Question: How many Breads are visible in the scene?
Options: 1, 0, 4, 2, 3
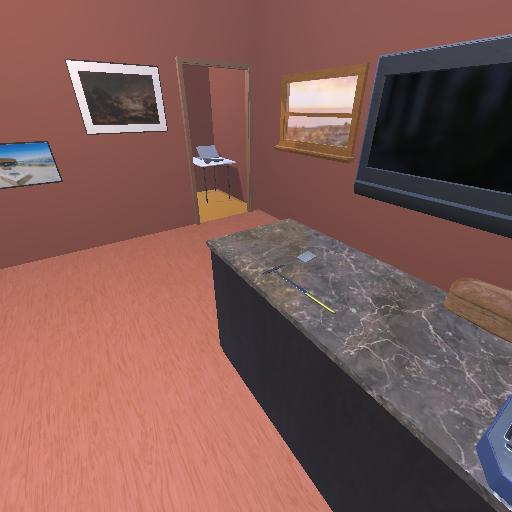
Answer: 1